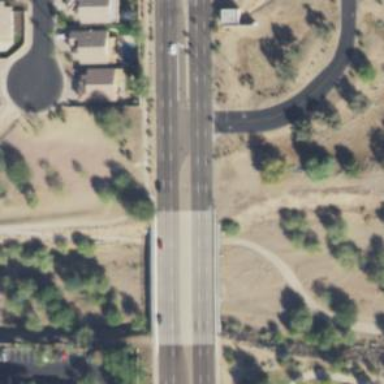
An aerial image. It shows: Secondary road crossing bridge.